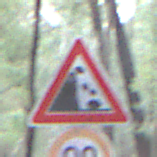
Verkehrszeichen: SteinschlagLinks
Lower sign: Geschwindigkeit90
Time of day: SunriseSunset
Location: Outdoor (Nature)
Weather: NotSpecified
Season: Autumn
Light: Natural